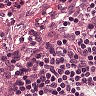
Metastatic tissue present: no